Question: I'm having an issue displaying data from the database into drop-downlist.
controller
'''
TowinsEntities db = new TowinsEntities();
public ActionResult TMakes()
{
//T_Make make_db = new Models.T_Make();
ViewBag.carMaker = new SelectList(db.T_Make, "Make");
return View();
}
'''
view
'''
@Html.DropDownList("carMaker", "Select Make")
'''
model
'''
public partial class T_Make
{
public string Make { get; set; }
}
'''
The output of a view is:

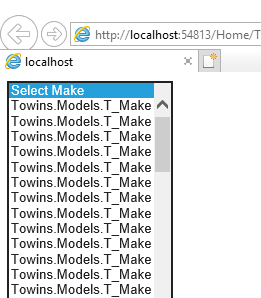
Answer: You need to overload your DropDownList with the string field names you want for value/display. You're only passing the model and selected value. I guess you'd use Make for both value and display (though, most people would use an ID for a value)
'''
ViewBag.carMaker = new SelectList(db.T_Make, "Make","Make");
'''
<URL>